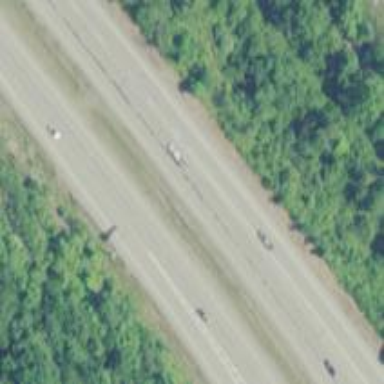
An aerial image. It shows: Motorway.